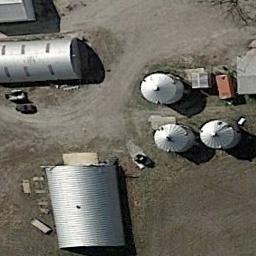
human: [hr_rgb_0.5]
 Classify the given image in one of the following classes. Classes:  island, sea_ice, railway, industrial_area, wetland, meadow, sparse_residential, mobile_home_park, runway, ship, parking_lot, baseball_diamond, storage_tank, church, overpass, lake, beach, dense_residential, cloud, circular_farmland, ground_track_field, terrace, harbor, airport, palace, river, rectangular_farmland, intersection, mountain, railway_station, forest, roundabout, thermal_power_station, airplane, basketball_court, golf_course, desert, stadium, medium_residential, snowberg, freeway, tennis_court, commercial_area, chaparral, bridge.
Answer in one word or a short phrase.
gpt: storage_tank